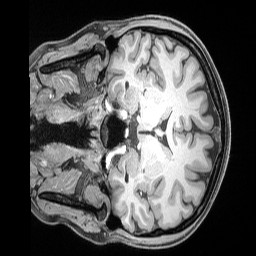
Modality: T1w
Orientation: coronal
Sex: female
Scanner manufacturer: siemens
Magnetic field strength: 3 T
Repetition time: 2.53 s
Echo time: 0.00169 s